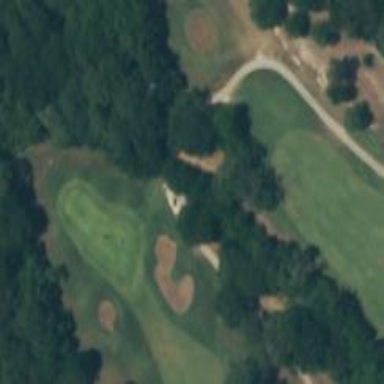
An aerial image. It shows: Path for both roads and golfers.